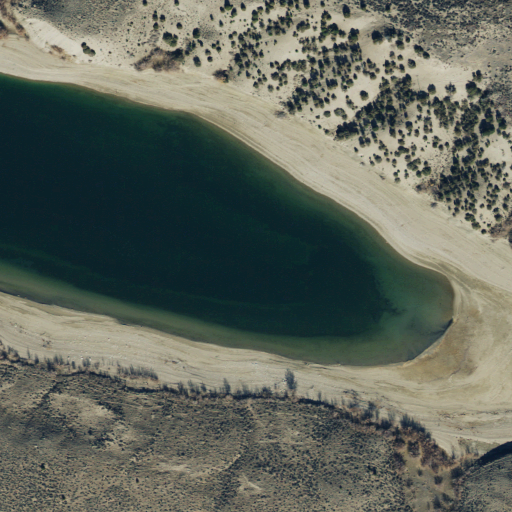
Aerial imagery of valley in Utah named Chokecherry Draw containing shrub, open water, evergreen forest, and herbaceous wetlands